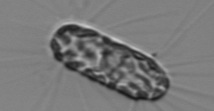
Label: Corethron_hystrix